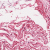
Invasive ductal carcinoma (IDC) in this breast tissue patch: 0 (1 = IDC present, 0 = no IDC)